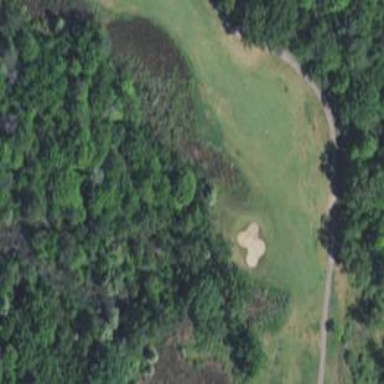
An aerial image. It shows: Water hazard on golf course. The hazard is natural water feature.